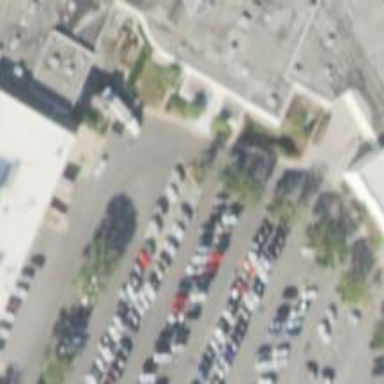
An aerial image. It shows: Parking space is available.